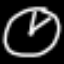
Label: clock